Question: I have leased VPS with 2GB mem.
Problem i have is that i have few joomla installations and server get in to very slow response if there is more than 30-50 users attached at same time.
Do you have any tips, books/tutorials/suggestions how to increase response time in this situation?
Pls. give me only very concrete and useful URLs, i would be very grateful.
In attachment i attached just part of htop view on that VPS

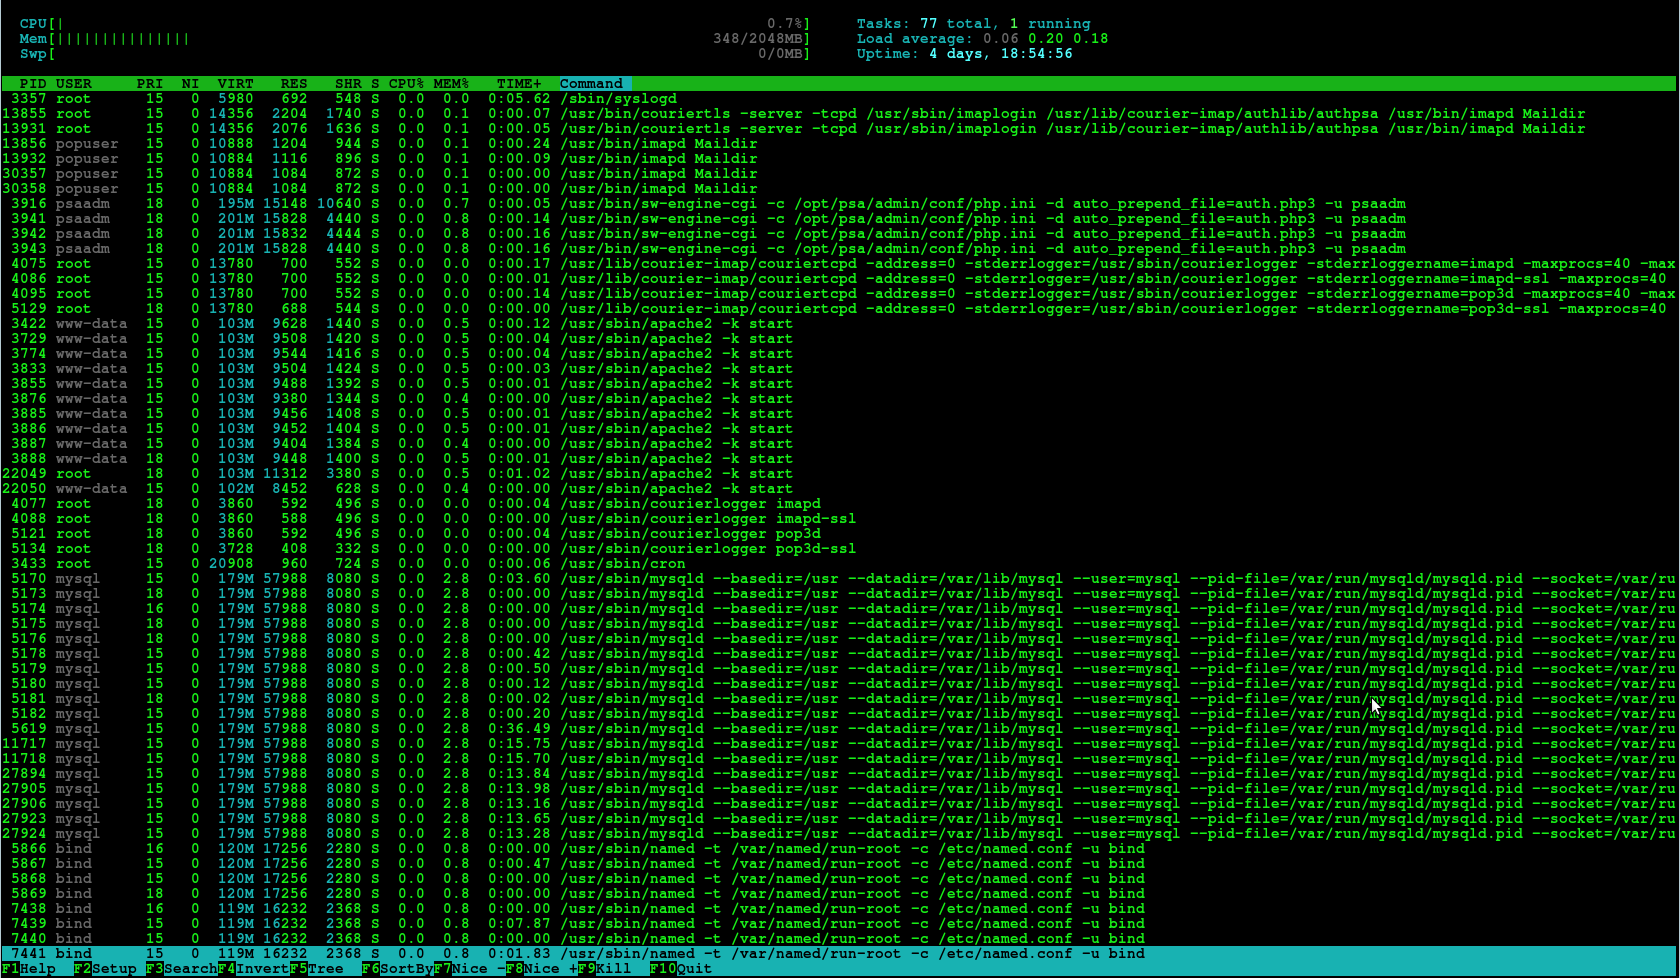
Answer: The easiest and cheapest thing you can do is to install a bytecode cache, e.g. <URL>. Thus, php does not need to process every file again and again.
If you're on Debian or Ubuntu this is as easy as 'apt-get install apc'.